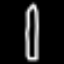
Label: pencil